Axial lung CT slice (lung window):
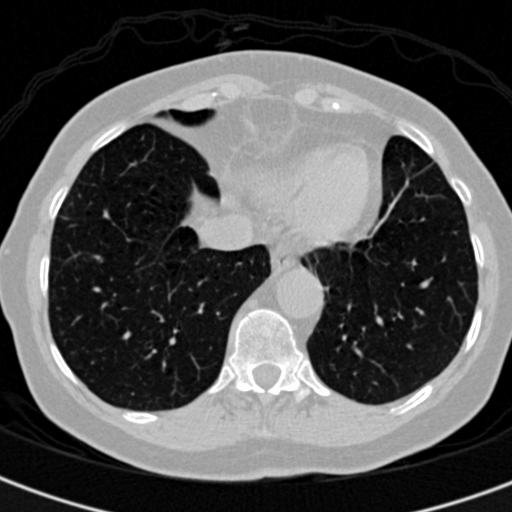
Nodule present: no